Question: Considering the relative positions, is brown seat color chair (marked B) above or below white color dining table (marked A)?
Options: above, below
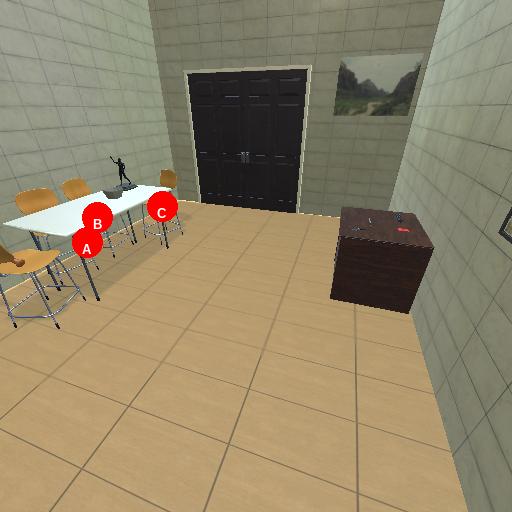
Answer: above